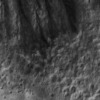
Label: not_dusty